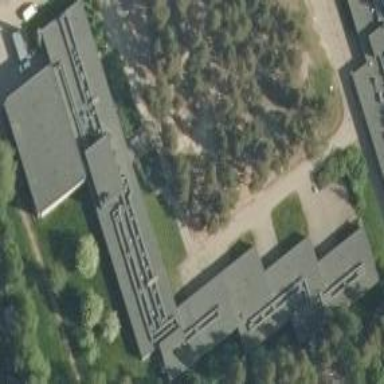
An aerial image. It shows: School building.